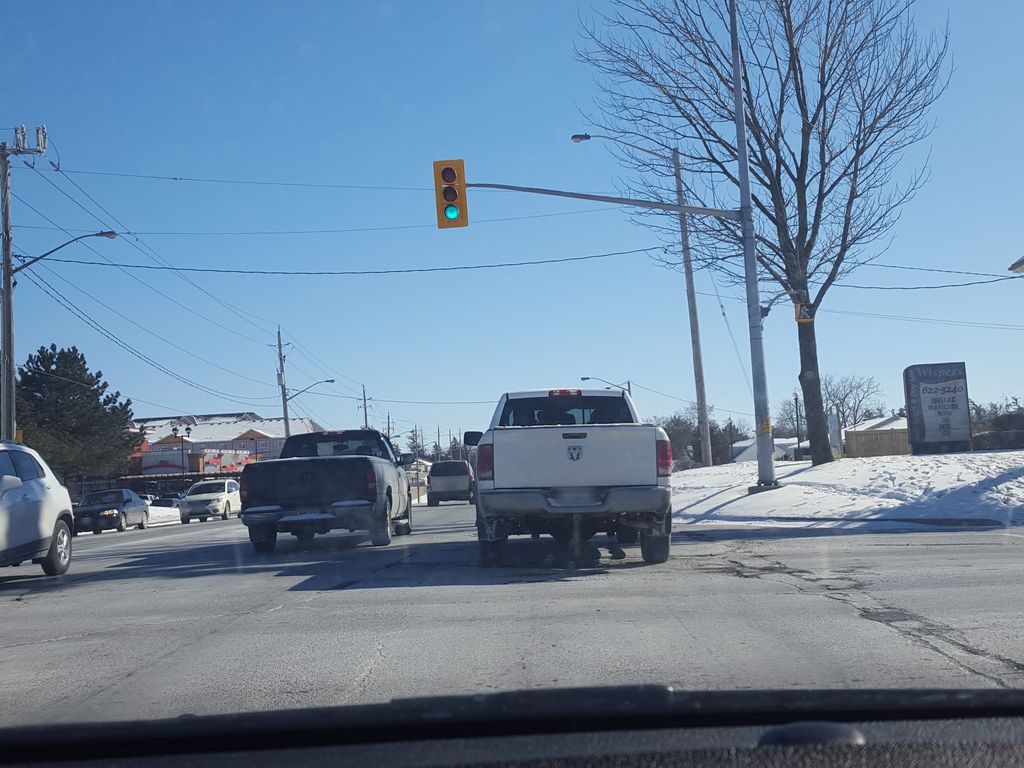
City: kitchener-waterloo